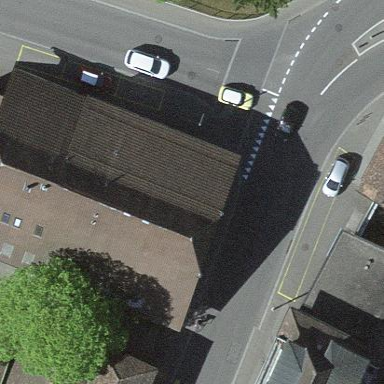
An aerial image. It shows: Half-hipped roof building.